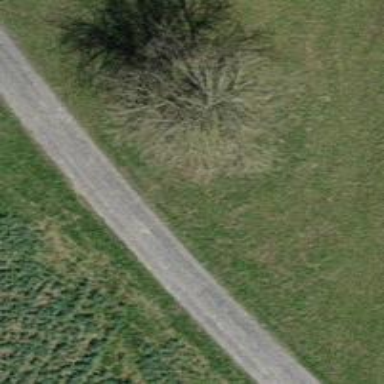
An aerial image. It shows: Gravel track with track type of grade3.